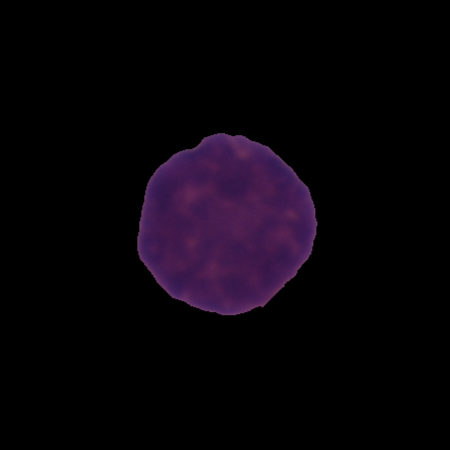
Label: healthy